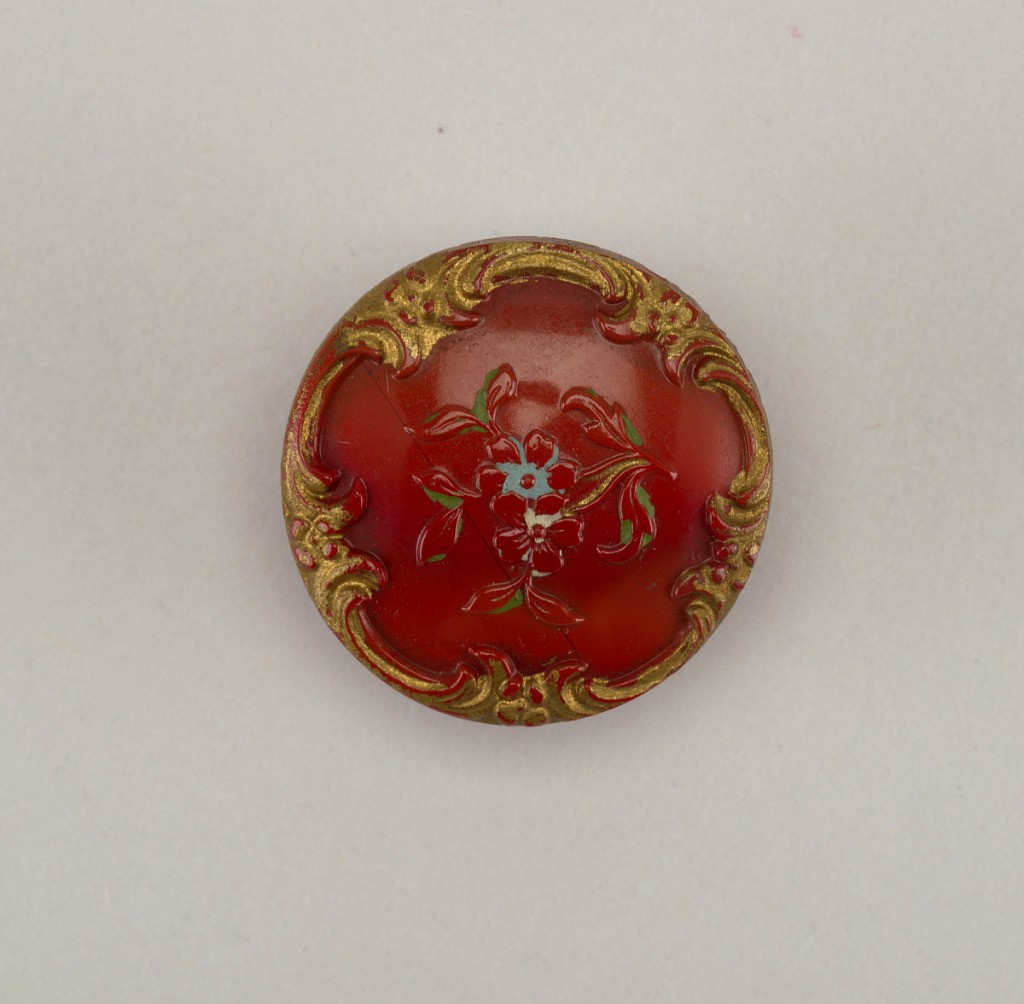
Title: Button
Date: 19th century
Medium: painted and gilded porcelain and brass
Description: reddish-brown buttons ornamented by small floral spray within scrolling border - double shank of brass.